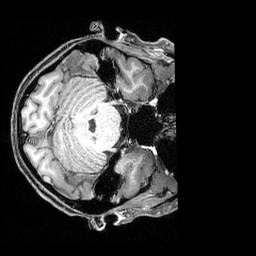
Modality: T1w
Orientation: axial
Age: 33
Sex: female
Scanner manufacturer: siemens
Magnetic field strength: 3 T
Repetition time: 2.3 s
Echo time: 0.00324 s